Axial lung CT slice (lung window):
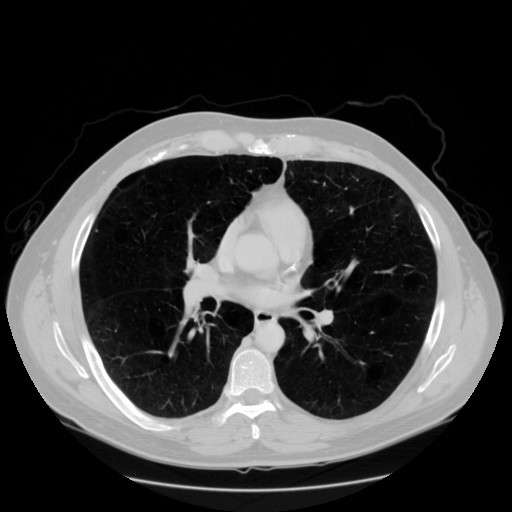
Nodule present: no